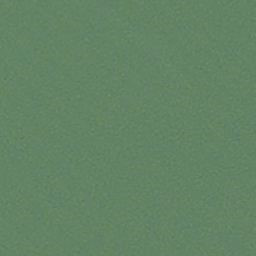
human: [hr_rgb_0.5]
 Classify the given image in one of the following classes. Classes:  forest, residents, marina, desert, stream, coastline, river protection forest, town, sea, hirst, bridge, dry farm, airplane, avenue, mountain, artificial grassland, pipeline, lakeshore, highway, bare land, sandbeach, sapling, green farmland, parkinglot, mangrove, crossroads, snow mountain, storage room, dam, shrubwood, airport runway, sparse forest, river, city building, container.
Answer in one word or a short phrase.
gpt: sea